Question: As the title states, we're looking for a way to access a .NET 3.5 Web service that is behind a Windows integrated (NTLM) authentication.
We've searched the internets and this forum this entire week, and we've yet to find a solution to this problem.
We've tried, DefaultHttpConnections, different variations of HttpPost, HttpGet etc.
However we try to authenticate ourselves we run into these:
'''
SSLHandshakeException
'''
or
'''
Authentication scheme ntlm not supported
Authentication error: Unable to respond to any of these challenges:
ntlm=WWW-Authenticate: NTLM, negotiate=WWW-Authenticate: Negotiate
'''
The IIS authentication is set as follows:

The page we're trying to access is an .aspx in a subfolder to the default site, and we dont have previliges and neither is it safe to change the authentication to the default site.
I know many others out there in the internets has similar problems.
And also, the app we're developing is not supposed to use web-views.
Any constructive pointers about how to solve this will be highly appreciated. Thanks in advance.
---
---
---
We have now changed the service to perform both basic and ntlm authentication.
When we run the code below to a localhost test-server we get the proper response, the localhost does not have any sort of authentication mechanism. The response as follows:
'''
<soap:Body>
<FooResponse xmlns="uri:FlexAPI">
<FooResult>
<typeFooBar>
<FooNumber>4545</FooNumber>
<BarNumber>1</BarNumber>
</typeFooBar>
</FooResult>
</FooResponse>
</soap:Body>
'''
, When we run the code below on our authenticated server we get this.
org.xmlpull.v1.XmlPullParserException: expected:
START_TAG {<URL>}Envelope
(position:START_TAG @2:44 in java.io.InputStreamReader@4054b398)
'''
SoapObject request = new SoapObject(NAMESPACE, METHOD_NAME);
request.addProperty("Foo", Bar.getText().toString());
request.addProperty("Foo", Bar.getText().toString());
request.addProperty("Foo", Bar() );
request.addProperty("Foo", Bar.getText().toString());
SoapSerializationEnvelope envelope = new SoapSerializationEnvelope(SoapEnvelope.VER11);
envelope.dotNet = true;
envelope.setOutputSoapObject(request);
envelope.encodingStyle = "utf-8";
envelope.implicitTypes = false;
String myUrlz= "http://" + myUrl.getText().toString() +"/Foo/Bar.asmx";
HttpTransportBasicAuth auth = new HttpTransportBasicAuth(myUrlz, "Foo", "Bar");
auth.debug = true;
'''
---
'''
try
{
auth.call(SOAP_ACTION, envelope); // Fails on this line.
System.out.println("Dump" + auth.responseDump);
// all the other stuff.....
}
catch (FooException Bar)
{
// -\_(tsu)_/-
}
'''
So basically, we're recieveing html response instead of xml when accessing the protected service. And yes, the localhost service and the sharp service are exactly the same except for the authentication part.
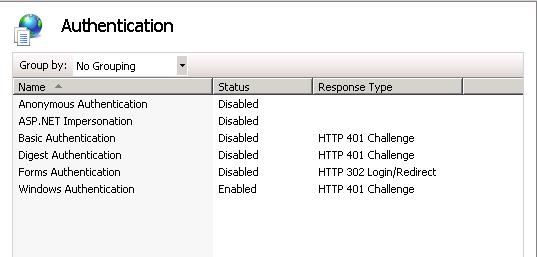
Answer: The short answer is no, there is no out-of-the-box method for NTLM on android.
The long answer is that there have been successful attempts in hacking together your own solution using the Apache HttpClient. See the following links:
<URL>
<URL>